Field crop: maize
Growth stage: 2
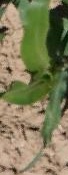
Species: maize